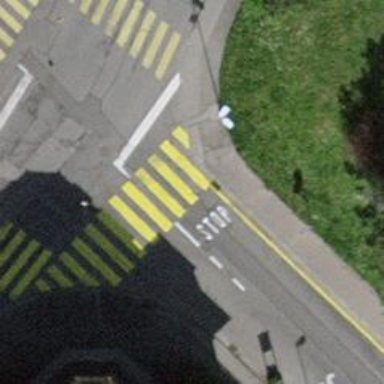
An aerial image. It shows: Uncontrolled crossing on the road.